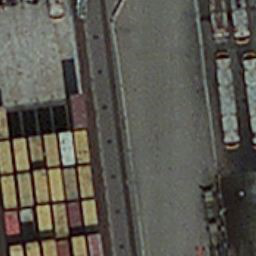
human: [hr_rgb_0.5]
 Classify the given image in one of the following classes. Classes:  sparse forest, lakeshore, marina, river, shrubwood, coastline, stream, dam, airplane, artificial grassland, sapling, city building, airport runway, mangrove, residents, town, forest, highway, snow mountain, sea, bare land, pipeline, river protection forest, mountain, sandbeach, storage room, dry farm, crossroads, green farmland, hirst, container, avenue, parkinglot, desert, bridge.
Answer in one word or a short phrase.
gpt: container